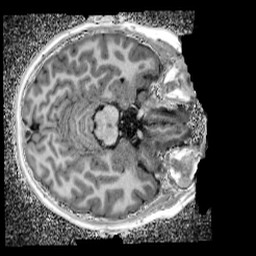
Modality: UNIT1_denoised
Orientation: axial
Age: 11
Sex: female
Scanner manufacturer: siemens
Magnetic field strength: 3 T
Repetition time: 4 s
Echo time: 0.00299 s